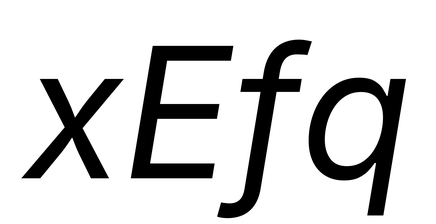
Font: Inter-Italic_Italic